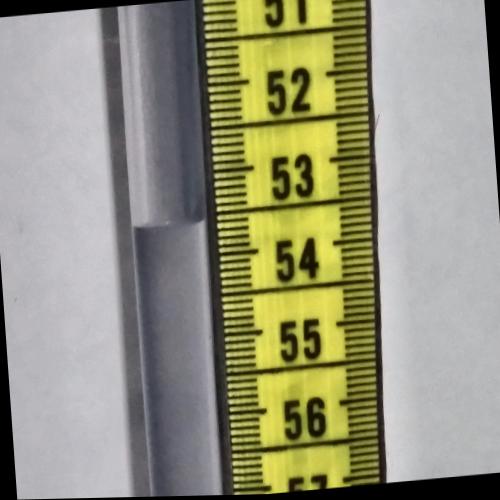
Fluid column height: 53.6 cm